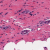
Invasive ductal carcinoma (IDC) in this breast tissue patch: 0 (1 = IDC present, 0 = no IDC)